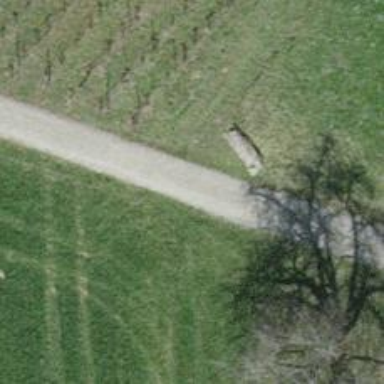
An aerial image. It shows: Gravel track with grade3 tracktype.